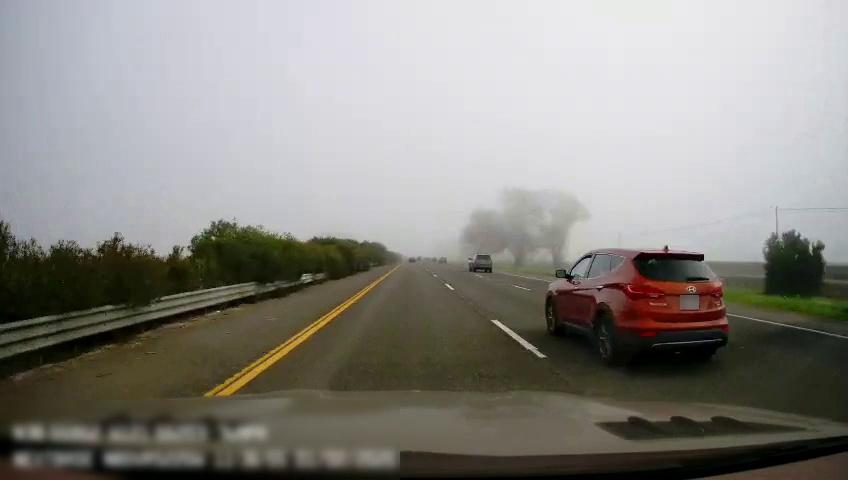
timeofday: Day
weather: Sunny
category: Drivable Space
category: Vehicles | SUV
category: Vehicles | SUV
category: Lanes | Current Lane
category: Lanes | Current Lane
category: Lanes | Alternate Lane
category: Lanes | Alternate Lane